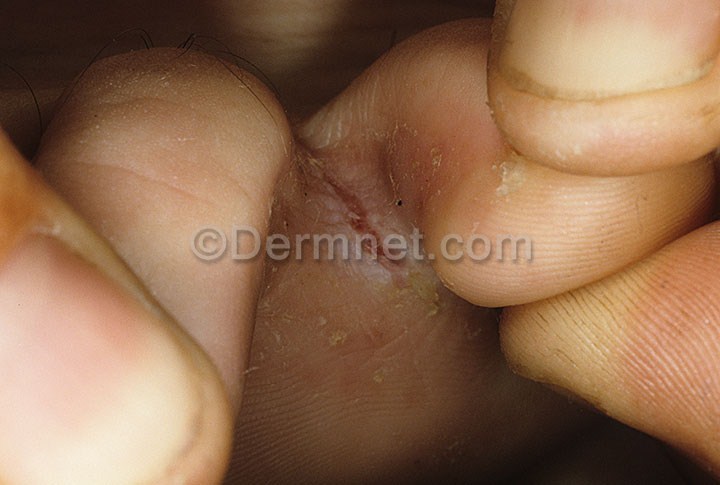
Disease: Tinea Ringworm Candidiasis and other Fungal Infections